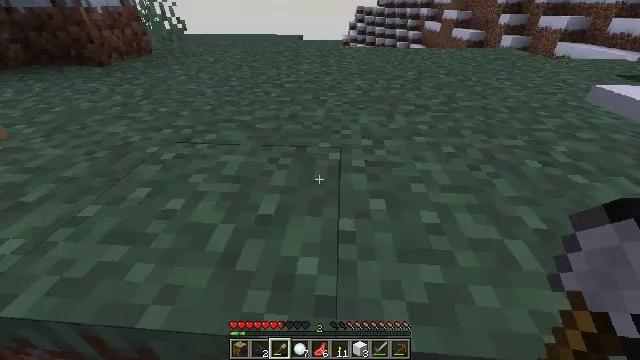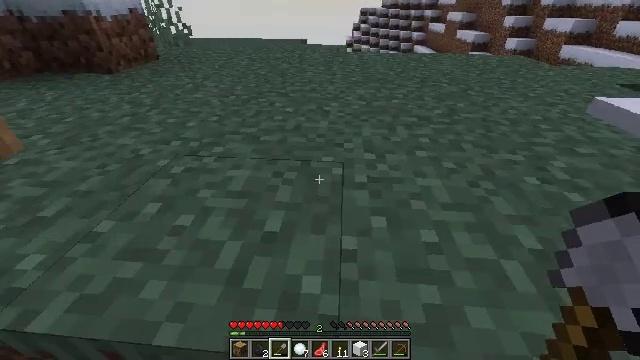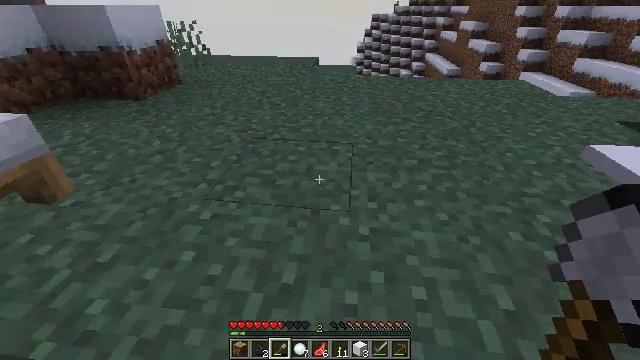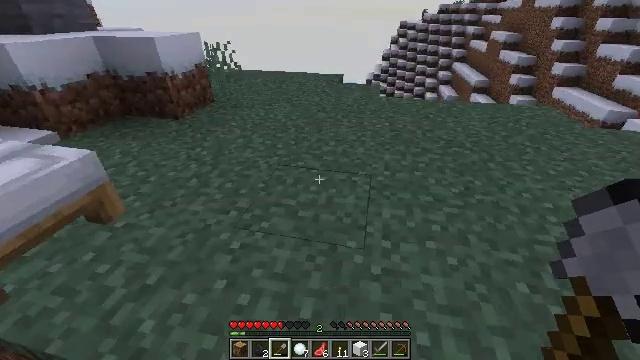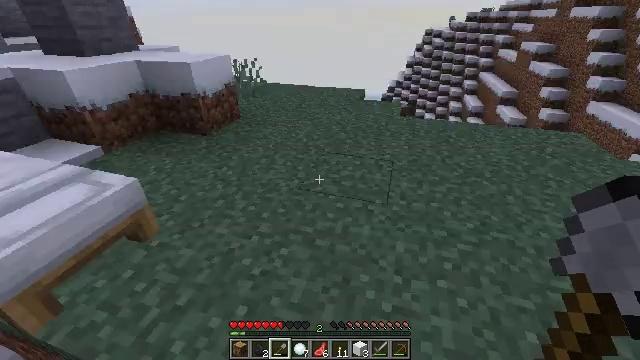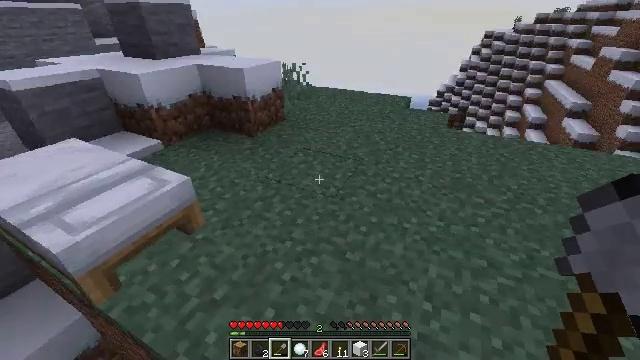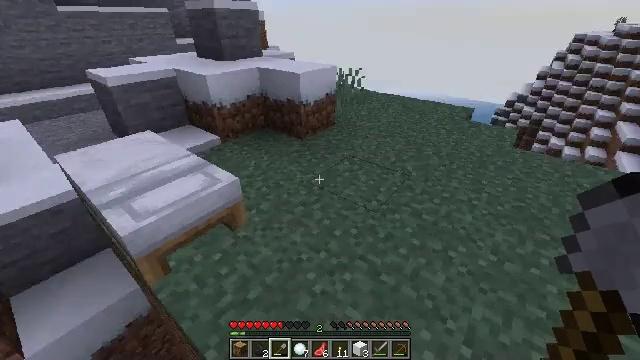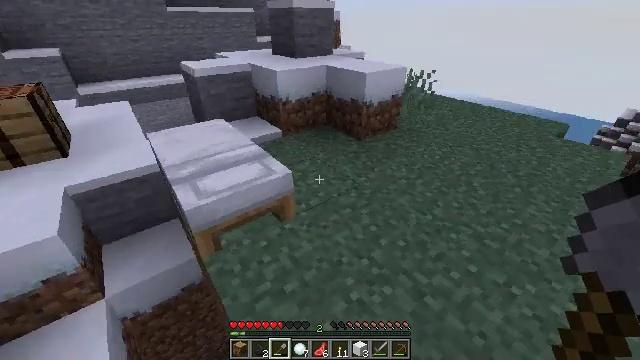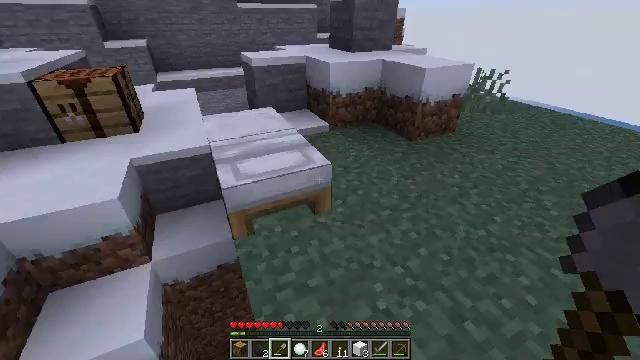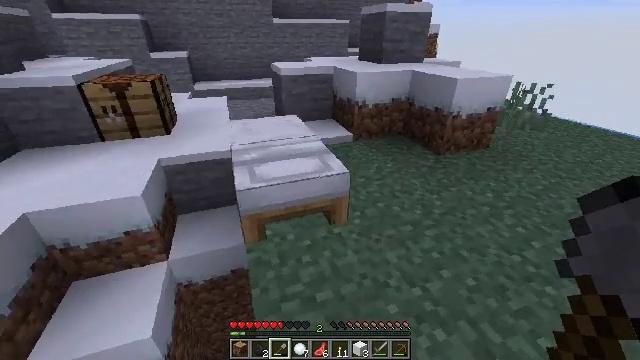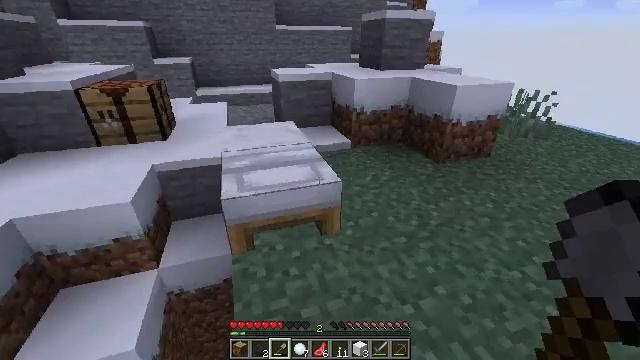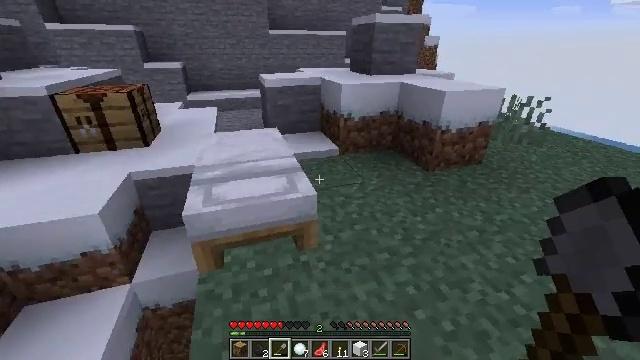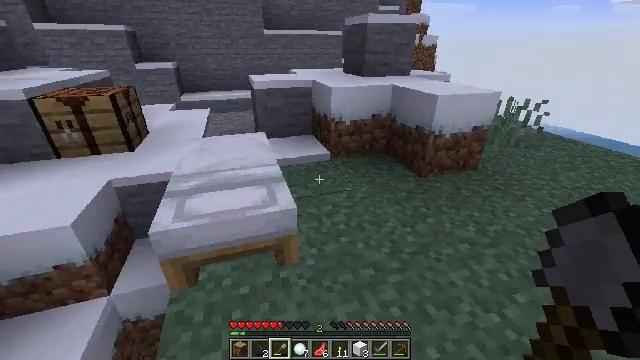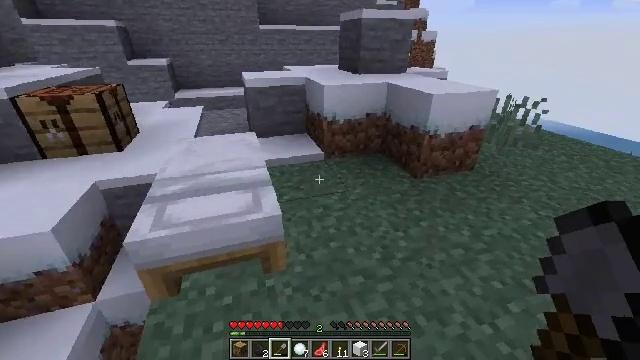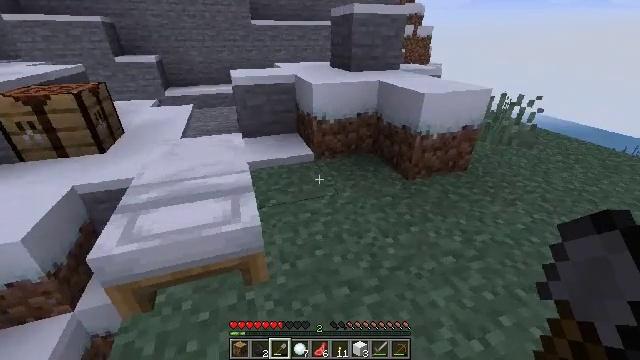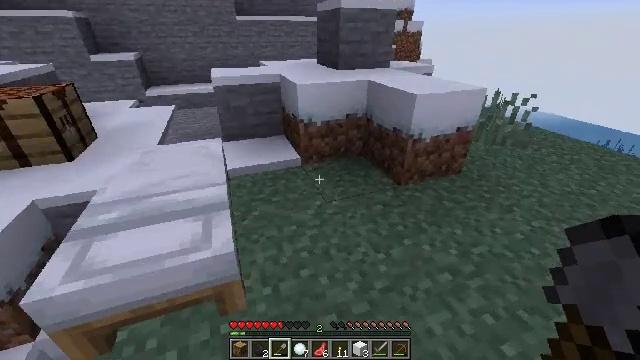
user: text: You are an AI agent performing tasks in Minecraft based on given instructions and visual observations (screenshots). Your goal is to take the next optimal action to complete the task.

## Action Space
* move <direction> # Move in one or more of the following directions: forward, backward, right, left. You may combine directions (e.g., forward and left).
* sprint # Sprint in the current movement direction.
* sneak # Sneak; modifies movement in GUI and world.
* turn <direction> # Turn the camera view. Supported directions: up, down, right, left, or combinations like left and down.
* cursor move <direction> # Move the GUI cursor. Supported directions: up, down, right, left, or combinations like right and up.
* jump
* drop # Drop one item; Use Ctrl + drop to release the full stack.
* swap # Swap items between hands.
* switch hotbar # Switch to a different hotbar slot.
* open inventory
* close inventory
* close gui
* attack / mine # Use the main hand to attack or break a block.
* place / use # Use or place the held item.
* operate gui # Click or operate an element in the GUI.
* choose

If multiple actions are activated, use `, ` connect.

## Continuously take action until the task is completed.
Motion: motion action
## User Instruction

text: Craft snow by using four snowballs.
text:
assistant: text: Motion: move forward, jump
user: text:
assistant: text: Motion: move forward, turn left, jump
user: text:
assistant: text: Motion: move forward, turn left, jump
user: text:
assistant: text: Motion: move forward, turn left, jump
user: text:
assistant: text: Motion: move forward, turn left
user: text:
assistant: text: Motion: move forward and move right, turn left
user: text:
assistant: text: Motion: move forward and move right, turn left
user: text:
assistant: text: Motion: move forward and move right, turn left
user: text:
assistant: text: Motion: move forward and move right, turn left and up
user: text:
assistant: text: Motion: move forward and move right, turn left and up
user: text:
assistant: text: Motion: move forward and move right
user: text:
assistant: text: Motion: move forward and move right
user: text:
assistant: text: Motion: move forward and move right
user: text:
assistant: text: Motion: move forward
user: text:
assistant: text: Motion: move forward, turn right
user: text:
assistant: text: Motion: move forward, turn left
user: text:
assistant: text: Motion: move forward, turn left
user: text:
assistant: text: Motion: move forward, turn left and up
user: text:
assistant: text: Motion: move forward, turn left and up
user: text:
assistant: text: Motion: move forward, turn left and up
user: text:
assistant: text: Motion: move forward
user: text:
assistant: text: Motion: move forward, turn left
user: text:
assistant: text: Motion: move forward, turn left
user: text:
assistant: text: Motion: move forward, turn left
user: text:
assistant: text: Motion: move forward
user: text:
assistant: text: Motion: move forward, turn left
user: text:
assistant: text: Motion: move forward, turn left
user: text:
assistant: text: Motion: move forward, turn left and down
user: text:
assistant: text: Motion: move forward, turn left
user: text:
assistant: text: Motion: move forward, turn left and down